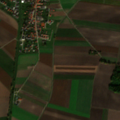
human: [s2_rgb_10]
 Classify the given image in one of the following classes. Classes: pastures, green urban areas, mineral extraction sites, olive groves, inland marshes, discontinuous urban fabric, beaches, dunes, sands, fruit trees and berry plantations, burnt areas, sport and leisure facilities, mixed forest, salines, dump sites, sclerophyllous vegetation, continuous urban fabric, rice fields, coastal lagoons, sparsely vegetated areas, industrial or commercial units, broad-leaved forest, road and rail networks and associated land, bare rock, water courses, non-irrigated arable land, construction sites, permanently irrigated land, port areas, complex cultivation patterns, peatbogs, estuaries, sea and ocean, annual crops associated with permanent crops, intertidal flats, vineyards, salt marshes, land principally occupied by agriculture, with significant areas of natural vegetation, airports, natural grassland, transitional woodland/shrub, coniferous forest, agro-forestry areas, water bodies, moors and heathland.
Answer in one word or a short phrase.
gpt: discontinuous urban fabric, non-irrigated arable land